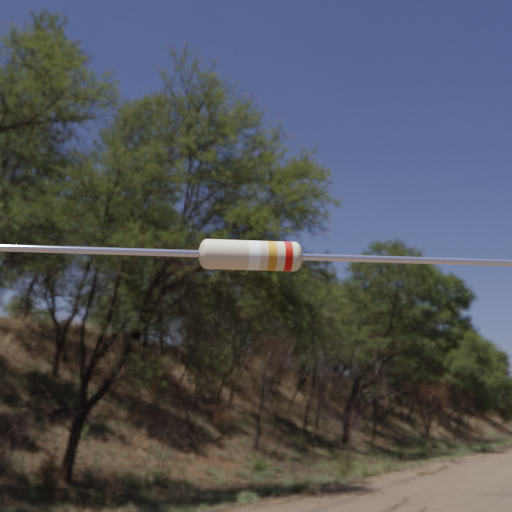
Resistor colour bands (in order): white, gold, red